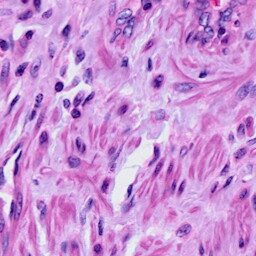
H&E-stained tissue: Cervix